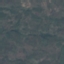
Land use / land cover class: HerbaceousVegetation